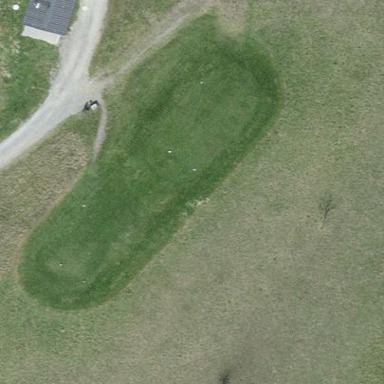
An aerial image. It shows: Golf tee area with grass surface.